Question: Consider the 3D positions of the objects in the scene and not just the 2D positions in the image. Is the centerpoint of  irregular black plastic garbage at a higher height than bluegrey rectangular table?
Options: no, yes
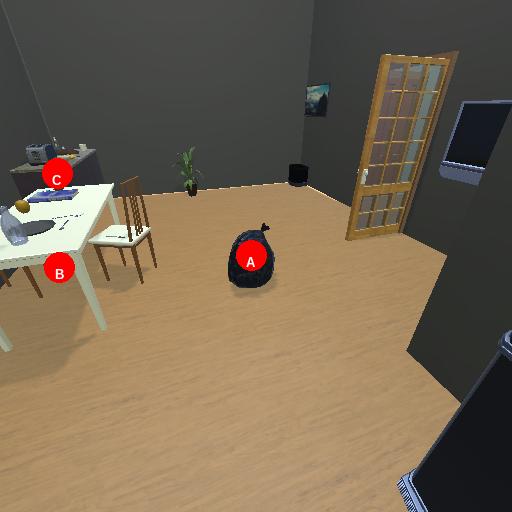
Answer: no